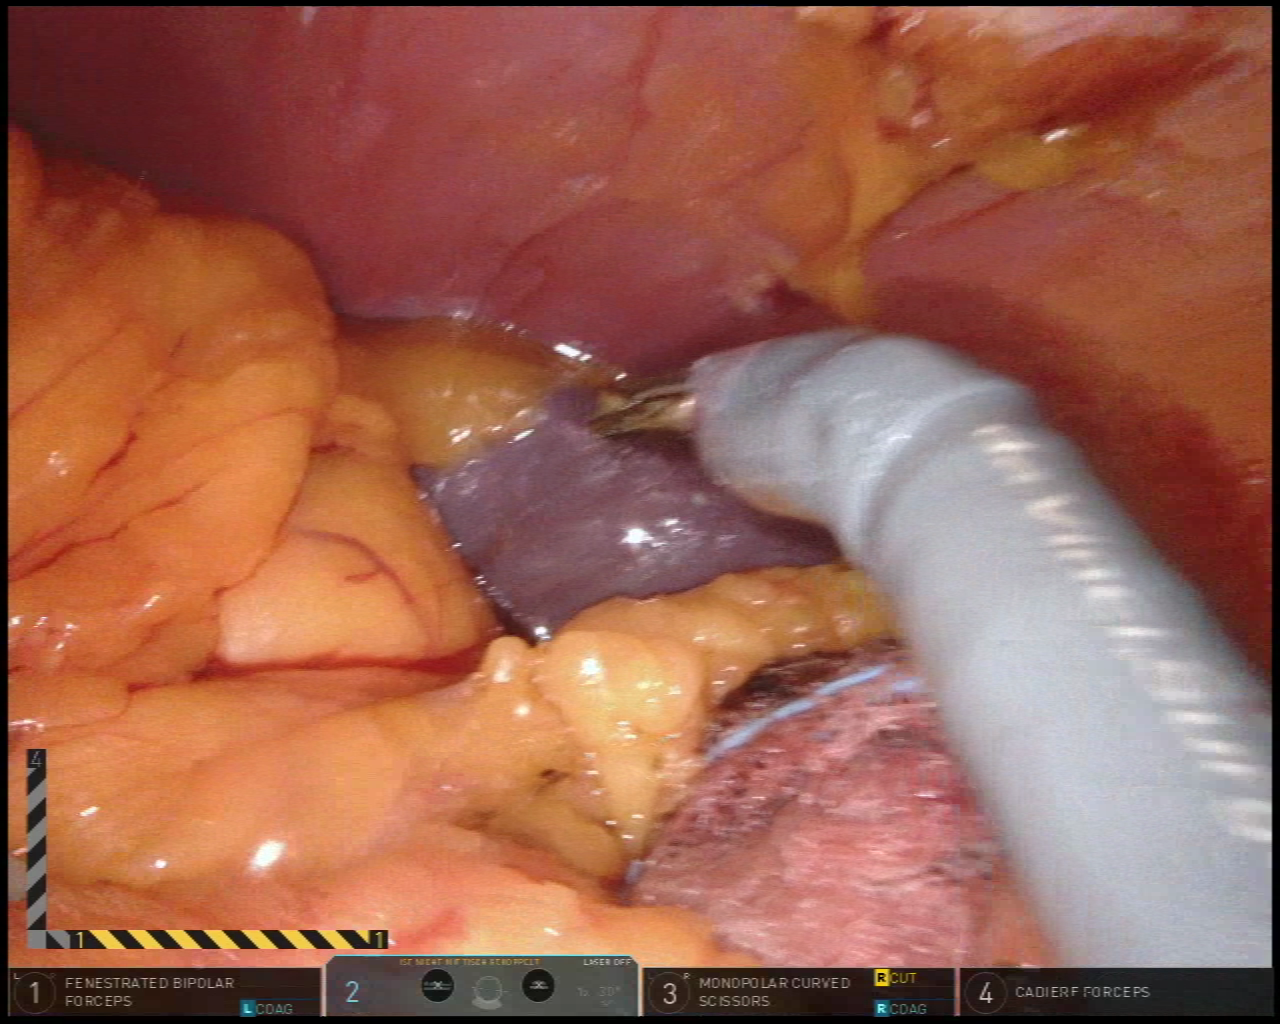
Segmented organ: abdominal_wall
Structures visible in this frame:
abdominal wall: yes
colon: no
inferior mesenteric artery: no
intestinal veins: no
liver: no
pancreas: no
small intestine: no
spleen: yes
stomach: no
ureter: no
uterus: no
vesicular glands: no